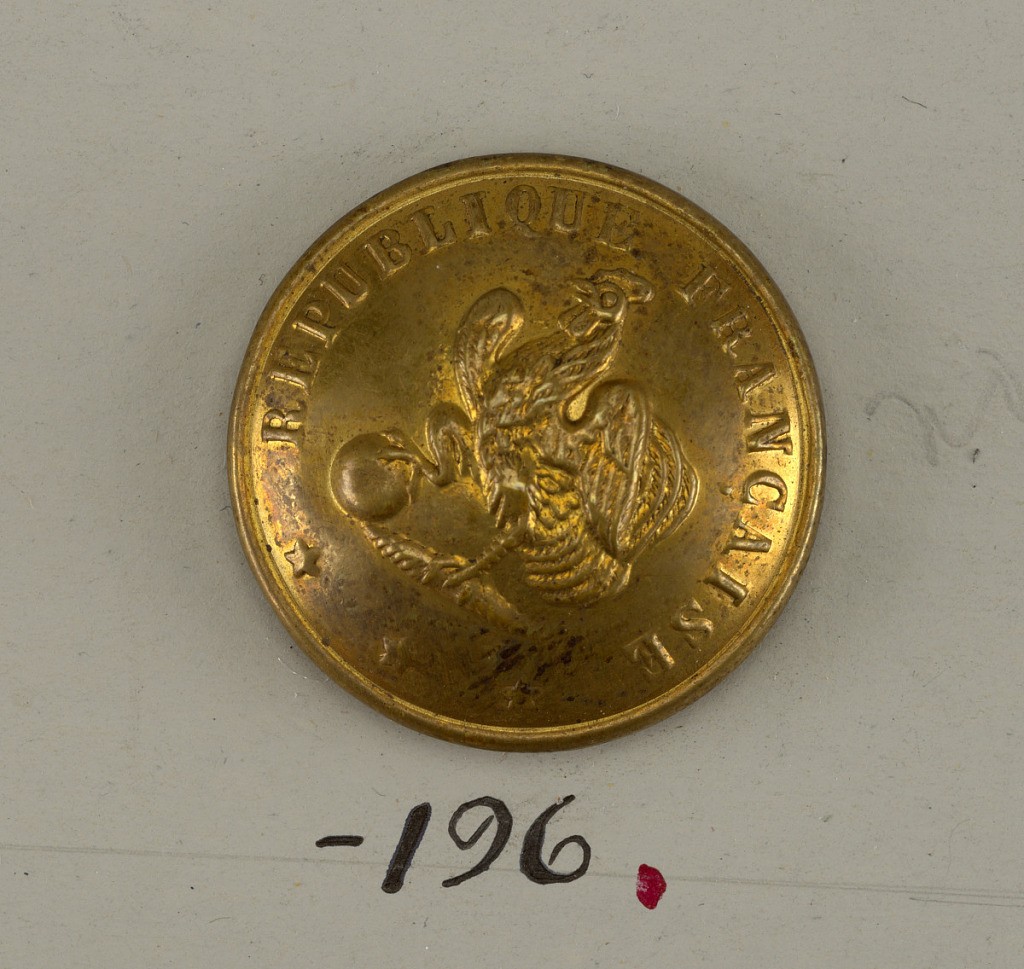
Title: Button
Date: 1870–71
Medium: Brass
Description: On card E